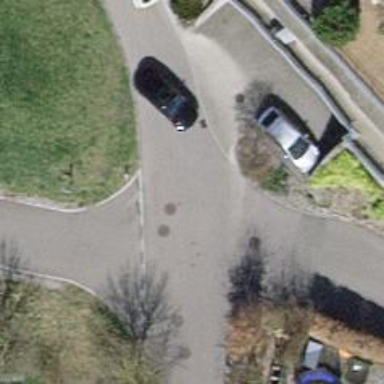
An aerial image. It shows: Bollard barrier.